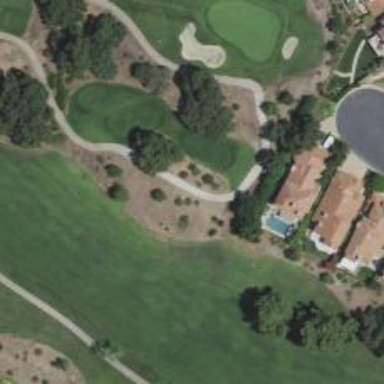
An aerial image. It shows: Path designated for golf carts.